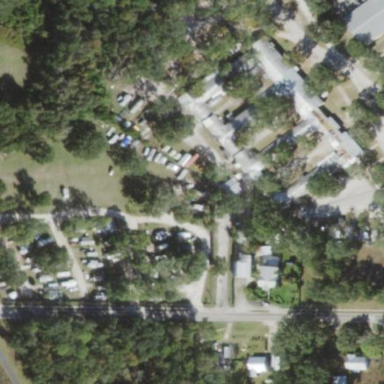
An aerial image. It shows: Caravan site for tourism.